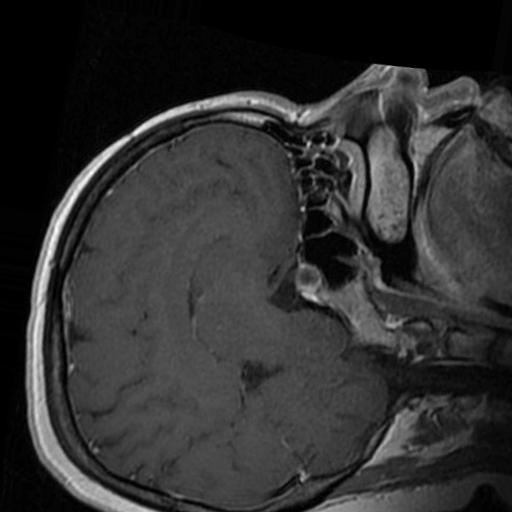
Label: brain_tumor